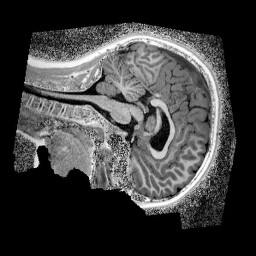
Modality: UNIT1_denoised
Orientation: sagittal
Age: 10
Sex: male
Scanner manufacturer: siemens
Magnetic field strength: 3 T
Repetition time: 4 s
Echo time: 0.00299 s